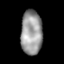
Tissue: lung
Cell type: Others
Senescence score: 0.2024
Nuclear area (px): 937
Mean DAPI intensity: 152.125